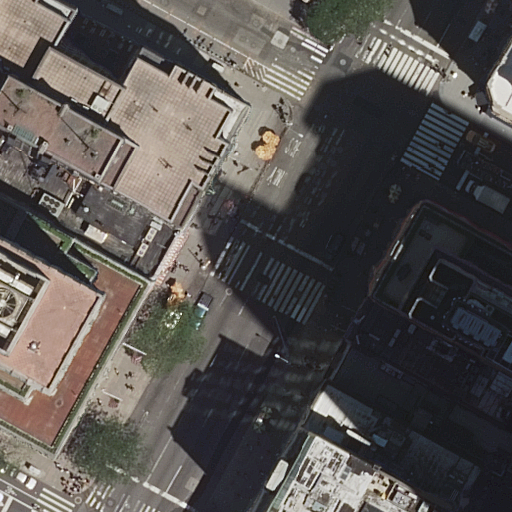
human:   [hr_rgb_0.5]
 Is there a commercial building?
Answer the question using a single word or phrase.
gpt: no

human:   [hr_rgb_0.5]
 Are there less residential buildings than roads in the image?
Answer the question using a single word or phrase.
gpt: no

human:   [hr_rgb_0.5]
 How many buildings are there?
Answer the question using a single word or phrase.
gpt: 9

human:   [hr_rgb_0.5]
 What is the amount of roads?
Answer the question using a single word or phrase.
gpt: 5

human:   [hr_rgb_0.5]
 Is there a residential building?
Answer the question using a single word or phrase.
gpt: yes

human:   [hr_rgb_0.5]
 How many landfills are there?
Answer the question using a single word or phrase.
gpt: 0

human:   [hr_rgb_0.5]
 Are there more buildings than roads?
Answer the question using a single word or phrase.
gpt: yes

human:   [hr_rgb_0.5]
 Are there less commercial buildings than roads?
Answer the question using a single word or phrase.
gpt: yes

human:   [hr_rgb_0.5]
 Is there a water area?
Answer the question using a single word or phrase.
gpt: no

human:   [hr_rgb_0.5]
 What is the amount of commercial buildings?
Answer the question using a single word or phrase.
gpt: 0

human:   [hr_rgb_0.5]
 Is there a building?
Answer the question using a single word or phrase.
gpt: yes

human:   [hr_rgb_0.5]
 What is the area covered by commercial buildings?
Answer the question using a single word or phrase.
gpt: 0m2

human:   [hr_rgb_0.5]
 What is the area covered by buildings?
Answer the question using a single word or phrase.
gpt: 8977m2

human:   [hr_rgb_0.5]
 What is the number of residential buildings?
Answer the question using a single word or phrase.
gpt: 9

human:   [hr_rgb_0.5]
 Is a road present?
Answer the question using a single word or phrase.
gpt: yes

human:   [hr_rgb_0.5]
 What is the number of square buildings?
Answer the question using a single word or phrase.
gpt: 0

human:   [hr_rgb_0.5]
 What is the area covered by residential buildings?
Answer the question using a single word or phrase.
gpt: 8977m2

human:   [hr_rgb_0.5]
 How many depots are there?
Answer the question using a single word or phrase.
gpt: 0

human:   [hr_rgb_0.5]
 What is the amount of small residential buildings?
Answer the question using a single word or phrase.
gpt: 3

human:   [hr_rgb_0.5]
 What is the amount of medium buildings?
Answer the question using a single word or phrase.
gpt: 2

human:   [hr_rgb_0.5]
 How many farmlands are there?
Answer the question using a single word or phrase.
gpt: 0

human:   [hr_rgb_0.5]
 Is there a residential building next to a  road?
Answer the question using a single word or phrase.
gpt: yes

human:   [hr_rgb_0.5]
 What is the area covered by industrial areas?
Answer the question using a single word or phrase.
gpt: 0m2

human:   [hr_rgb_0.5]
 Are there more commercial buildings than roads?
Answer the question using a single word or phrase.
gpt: no

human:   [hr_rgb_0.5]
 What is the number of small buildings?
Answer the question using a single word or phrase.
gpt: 3

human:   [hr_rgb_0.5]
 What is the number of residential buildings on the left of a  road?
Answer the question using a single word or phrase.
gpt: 3

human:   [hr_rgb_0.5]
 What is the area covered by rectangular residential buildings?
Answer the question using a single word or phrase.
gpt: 1571m2

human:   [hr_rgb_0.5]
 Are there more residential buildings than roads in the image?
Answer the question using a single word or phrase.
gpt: yes

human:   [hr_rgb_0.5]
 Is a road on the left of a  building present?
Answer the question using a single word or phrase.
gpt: yes

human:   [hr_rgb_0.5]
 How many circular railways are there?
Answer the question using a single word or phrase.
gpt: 0

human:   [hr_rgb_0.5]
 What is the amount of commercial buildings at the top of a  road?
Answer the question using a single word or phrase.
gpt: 0

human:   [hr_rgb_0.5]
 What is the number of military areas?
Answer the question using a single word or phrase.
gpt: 0

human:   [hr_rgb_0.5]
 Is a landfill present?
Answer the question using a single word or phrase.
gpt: no

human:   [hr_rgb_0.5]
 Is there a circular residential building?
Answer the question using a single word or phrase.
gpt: no

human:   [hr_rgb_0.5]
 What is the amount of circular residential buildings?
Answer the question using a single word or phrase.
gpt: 0

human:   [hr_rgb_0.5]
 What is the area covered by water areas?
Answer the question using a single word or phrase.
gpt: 0m2

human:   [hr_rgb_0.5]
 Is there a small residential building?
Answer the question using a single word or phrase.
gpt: yes

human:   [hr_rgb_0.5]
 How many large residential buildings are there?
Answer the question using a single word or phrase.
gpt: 4

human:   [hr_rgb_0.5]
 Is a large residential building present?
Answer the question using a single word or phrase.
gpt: yes

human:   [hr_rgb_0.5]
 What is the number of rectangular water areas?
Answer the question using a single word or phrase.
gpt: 0

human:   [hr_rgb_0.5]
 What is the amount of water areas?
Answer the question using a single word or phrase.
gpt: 0

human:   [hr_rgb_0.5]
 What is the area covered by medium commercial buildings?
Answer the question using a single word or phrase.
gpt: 0m2

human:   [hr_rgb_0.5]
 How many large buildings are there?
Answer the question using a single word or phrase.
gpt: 4

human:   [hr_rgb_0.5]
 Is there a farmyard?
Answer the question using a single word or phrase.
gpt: no

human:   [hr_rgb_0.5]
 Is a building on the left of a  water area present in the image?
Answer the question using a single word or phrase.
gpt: no

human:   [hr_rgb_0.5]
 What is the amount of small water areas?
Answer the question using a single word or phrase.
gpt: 0

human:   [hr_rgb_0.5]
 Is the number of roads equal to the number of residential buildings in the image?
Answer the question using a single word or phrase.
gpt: no

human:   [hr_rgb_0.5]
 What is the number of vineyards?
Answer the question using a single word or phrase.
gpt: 0

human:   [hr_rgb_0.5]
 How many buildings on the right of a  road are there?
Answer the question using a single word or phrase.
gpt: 6

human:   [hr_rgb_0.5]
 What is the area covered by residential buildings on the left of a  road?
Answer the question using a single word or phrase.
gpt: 2907m2

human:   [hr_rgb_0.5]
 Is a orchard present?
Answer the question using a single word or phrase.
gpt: no

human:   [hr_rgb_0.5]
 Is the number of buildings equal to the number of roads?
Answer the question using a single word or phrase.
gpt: no

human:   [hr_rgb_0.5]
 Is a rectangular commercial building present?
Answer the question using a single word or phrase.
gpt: no

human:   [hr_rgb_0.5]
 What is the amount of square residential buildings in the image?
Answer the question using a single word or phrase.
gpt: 0

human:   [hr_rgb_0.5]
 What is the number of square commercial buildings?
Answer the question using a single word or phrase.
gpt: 0

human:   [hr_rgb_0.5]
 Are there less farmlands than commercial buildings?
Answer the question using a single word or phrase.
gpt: no

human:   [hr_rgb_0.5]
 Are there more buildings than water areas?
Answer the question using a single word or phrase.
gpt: yes

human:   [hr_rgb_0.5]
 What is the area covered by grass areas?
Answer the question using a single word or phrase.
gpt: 0m2

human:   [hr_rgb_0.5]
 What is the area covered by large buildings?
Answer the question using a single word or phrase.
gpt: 8075m2

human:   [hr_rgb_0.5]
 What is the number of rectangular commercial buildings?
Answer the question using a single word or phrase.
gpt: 0

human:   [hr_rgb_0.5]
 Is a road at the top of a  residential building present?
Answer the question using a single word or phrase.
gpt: yes

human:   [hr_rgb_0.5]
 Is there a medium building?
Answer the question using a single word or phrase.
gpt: yes

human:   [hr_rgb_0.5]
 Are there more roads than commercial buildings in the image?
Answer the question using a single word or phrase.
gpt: yes

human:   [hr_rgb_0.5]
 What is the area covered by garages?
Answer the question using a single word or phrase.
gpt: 0m2